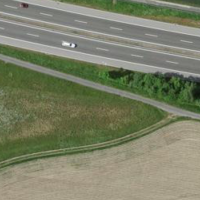
EUNIS habitat code: 57
Species observed at this site:
Chorthippus brunneus